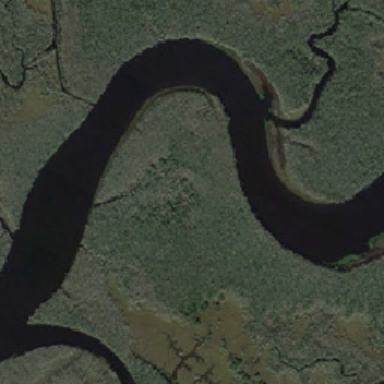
The river flowed through the bushes as if it were cutting a cake .